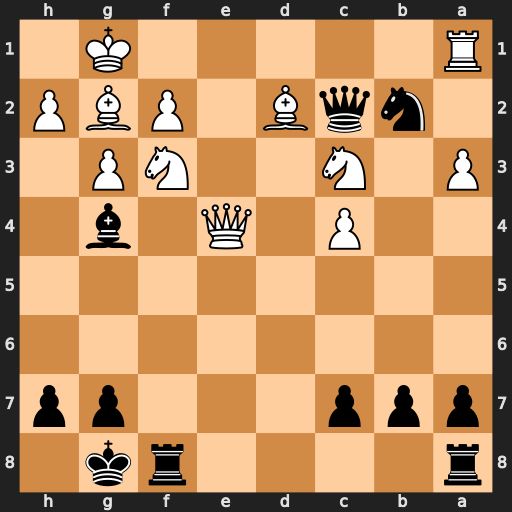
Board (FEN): r4rk1/ppp3pp/8/8/2P1Q1b1/P1N2NP1/1nqB1PBP/R5K1
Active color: b
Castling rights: -
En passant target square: -
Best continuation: Qxe4 Nxe4 Bxf3